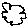
Label: cloud